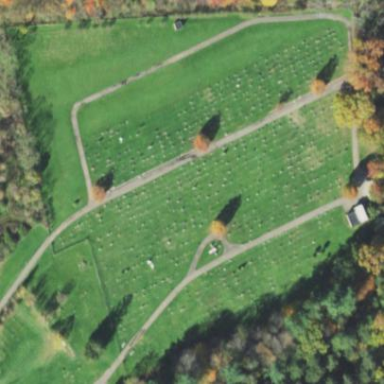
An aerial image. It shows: Cemetery.